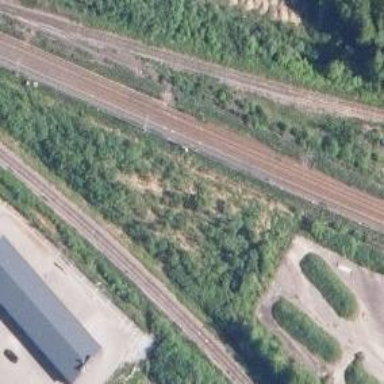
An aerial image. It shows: Railway with continuous electrified contact lines.